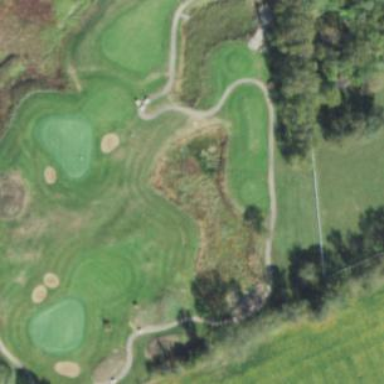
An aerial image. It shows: Picturesque scene of golf course with lateral water hazard.